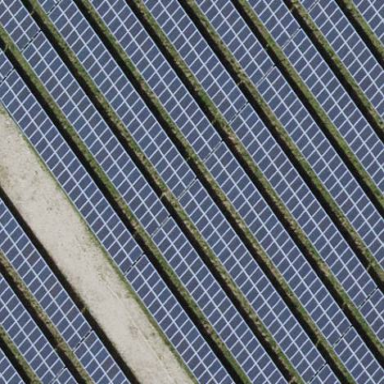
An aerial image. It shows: Solar power generator with photovoltaic panels.